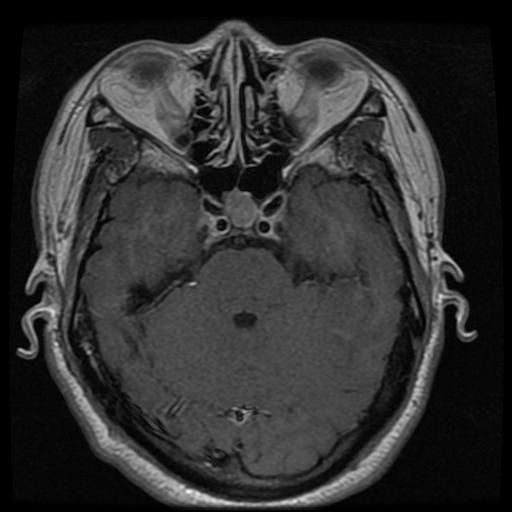
Label: pituitary